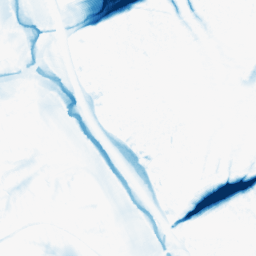
Category: morphological
Decomposition family: morphological
Decomposition parameters: operation: closing
size: 20
Upsampling method: cubic_catmull_rom
Upsampling parameters: scale: 2
Upsampling scale: 2